Question: I've got a form for selecting TIME. I'm using <URL>. How do I remove the minute field of the form. So I have two fields for the :mondayopen parameter showing up. One is the hour and the other is the minute. How can I remove the minute.
Here's how it currently looks:

'''
<%= simple_form_for [current_user, @store], :html => {:multipart => true, :class => 'form-horizontal'} do |f| %>
</br>
<%= f.input :mondayopen, :label => 'Monday Open Time', :input_html => { :class => 'mondayo' } %>
<%= f.button :submit, class: 'btn btn-primary', style: 'margin-left: 40px;' %><%= link_to 'Your Store', user_store_path(current_user, @store), :class => 'btn btn-inverse edit_store_button_path' %>
<% end %>
'''
'''
<script>
$('.mondayo').timepicker({ 'step': 15 });
$('.mondayc').timepicker({ 'step': 15 });
</script>
'''
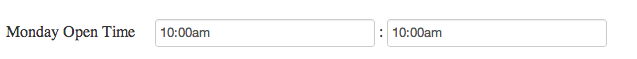
Answer: If you have 'mondayopen' field as 'time' type field SimpleForm creates 'time_select' for you but you don't need it as you are using jquery timepicker plugin. So you can just redefine it like this:
'''
<%= f.input :mondayopen, :as => :string, :label => 'Monday Open Time', :input_html => { :class => 'mondayo' } %>
'''